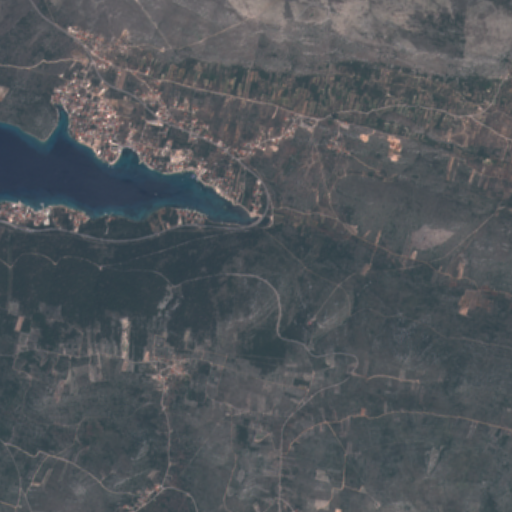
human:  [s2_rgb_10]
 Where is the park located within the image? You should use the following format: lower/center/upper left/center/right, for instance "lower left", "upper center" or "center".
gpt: The park is located in the upper center of the image.
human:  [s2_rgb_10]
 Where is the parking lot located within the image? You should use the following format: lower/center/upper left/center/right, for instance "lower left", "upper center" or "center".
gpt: The parking lot is located in the upper left of the image.
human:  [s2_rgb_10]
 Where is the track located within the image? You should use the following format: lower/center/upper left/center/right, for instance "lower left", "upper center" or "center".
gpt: There is no track in the image.